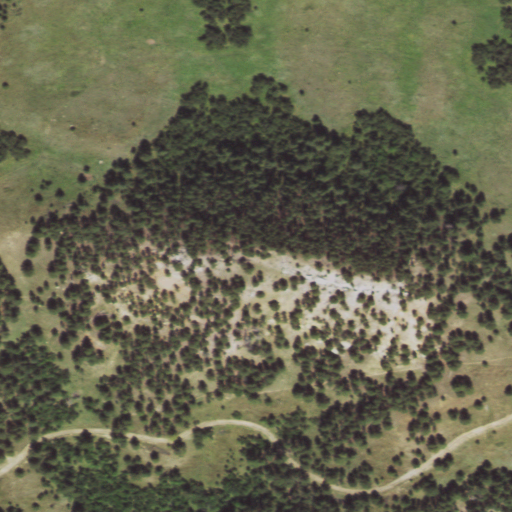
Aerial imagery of mountain in Wyoming named Cockscomb Hill containing evergreen forest, grassland, and shrub